Interaction volume radius: 5 \u00c5
Interaction volume height: 25 \u00c5
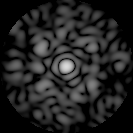
Disorder parameter: 0.6959